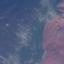
Land use / land cover class: HerbaceousVegetation